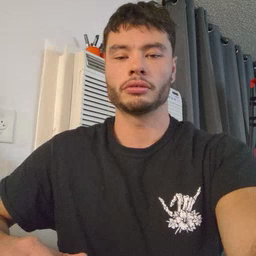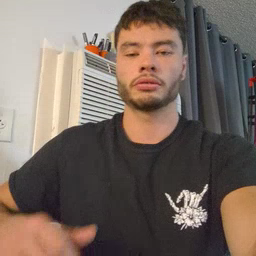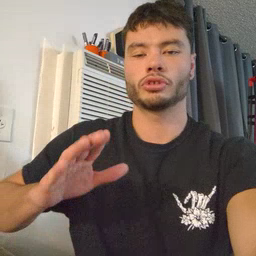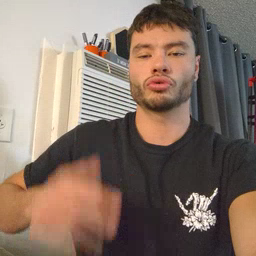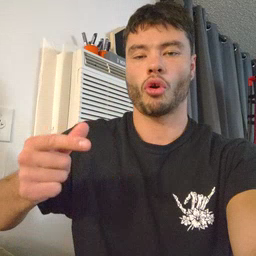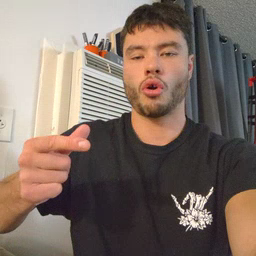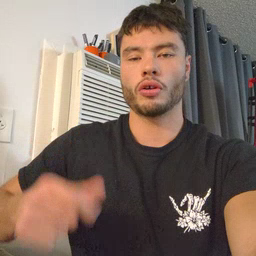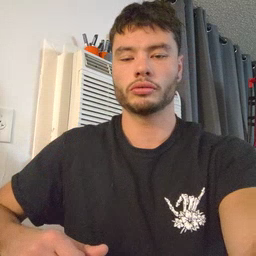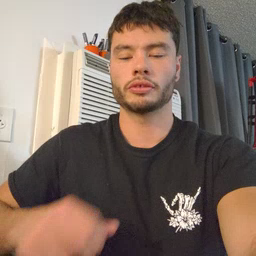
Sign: dog